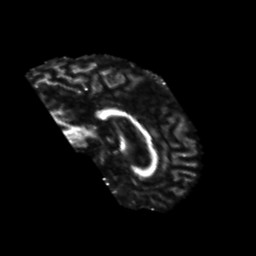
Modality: FA
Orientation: sagittal
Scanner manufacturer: siemens
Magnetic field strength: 3 T
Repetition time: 6.8 s
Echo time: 0.093 s